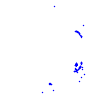
Particle: electron